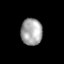
Tissue: lung
Cell type: Epithelial cells
Senescence score: 0.2027
Nuclear area (px): 563
Mean DAPI intensity: 165.986